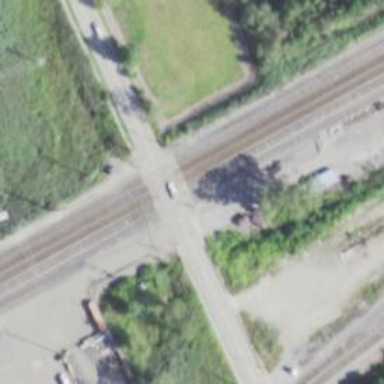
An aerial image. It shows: Crossing for the railway.